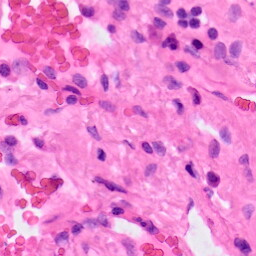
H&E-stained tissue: Lung